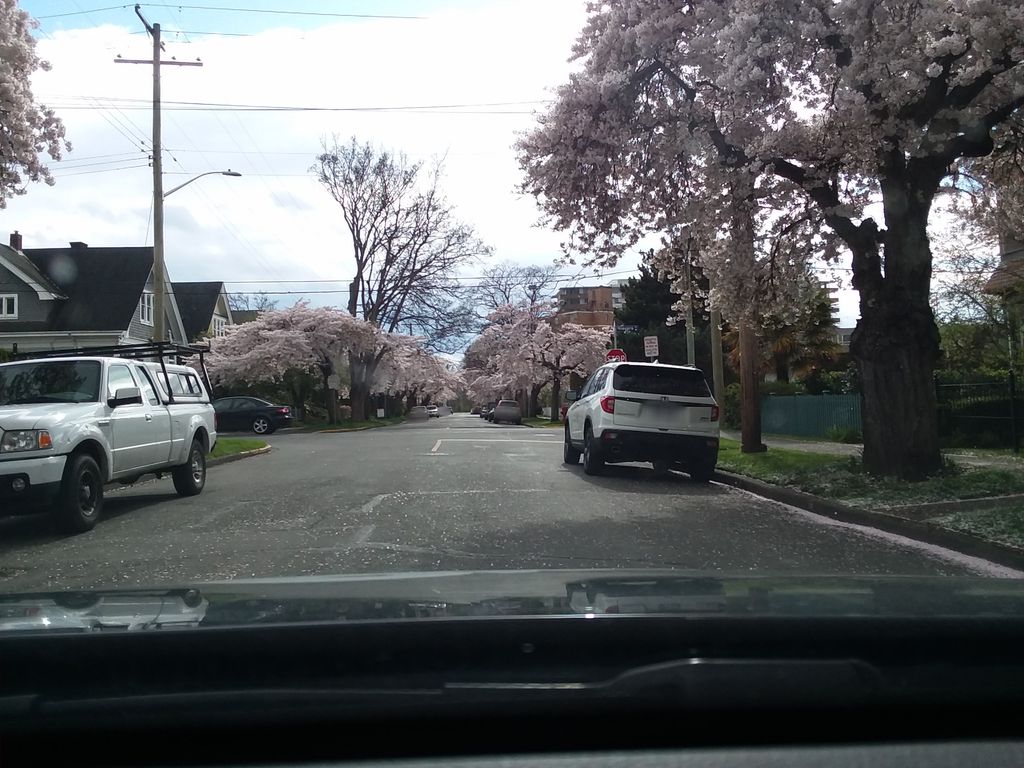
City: victoria